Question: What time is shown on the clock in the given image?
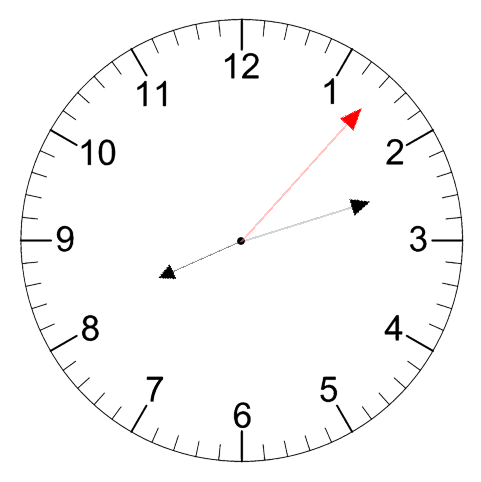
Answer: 08:12:07